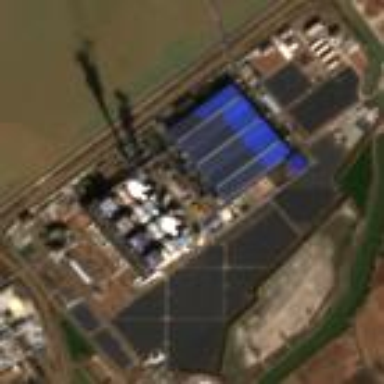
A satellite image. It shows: Industrial area with coal-powered plant.